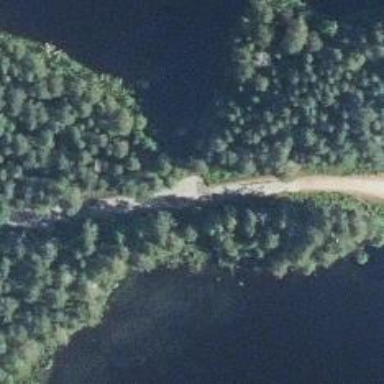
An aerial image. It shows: There is crossing in the scene.